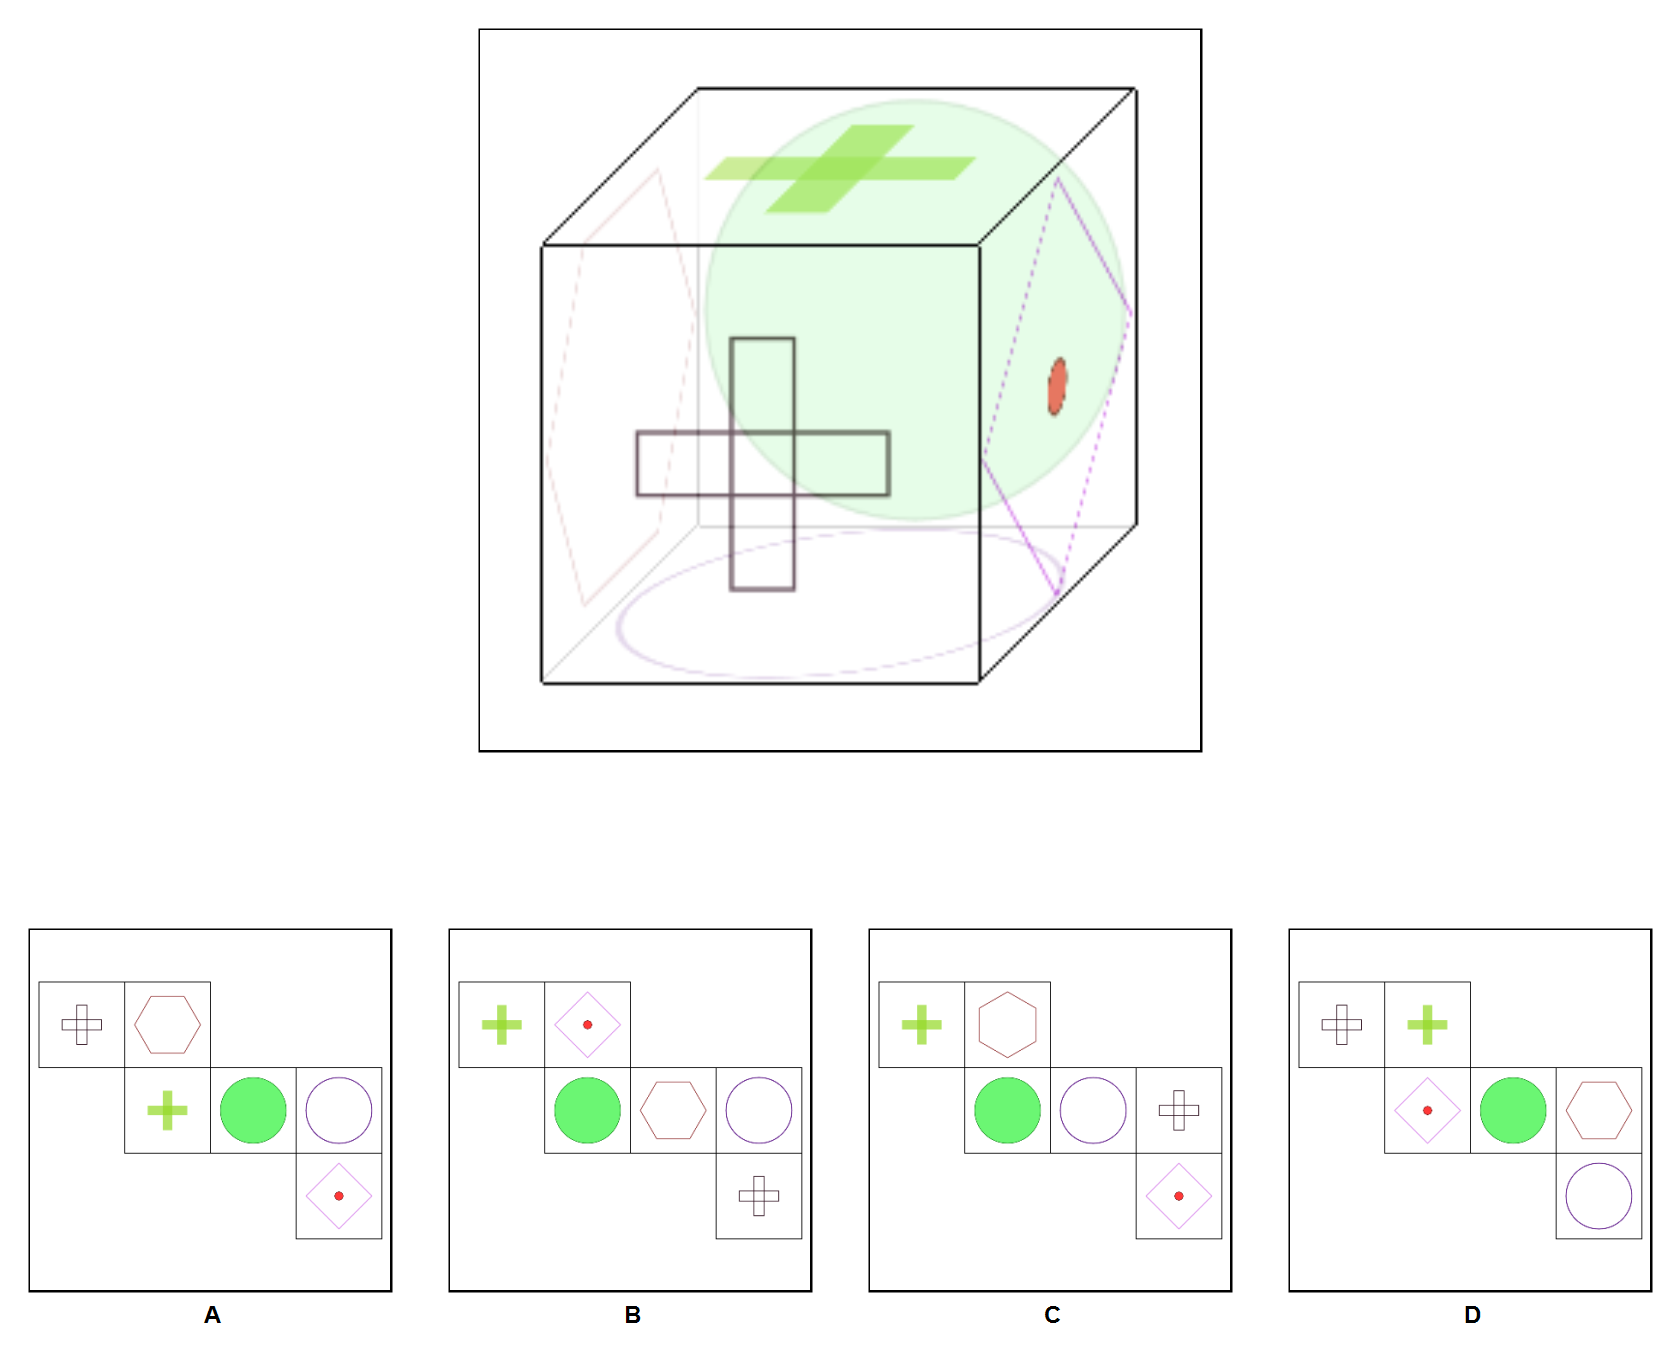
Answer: B